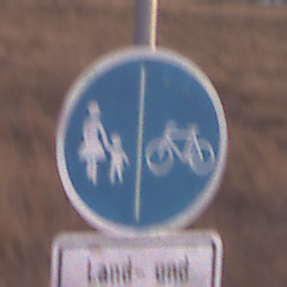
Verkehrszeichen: GetrennterRadUndGehwegRadwegRechts
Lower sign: BesondereFahrzeugeUndTransportgueter8
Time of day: SunriseSunset
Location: Outdoor (Nature)
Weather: PartlyCloudy
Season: NotSpecified
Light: Natural